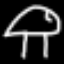
Label: mushroom